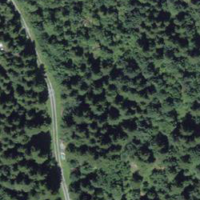
EUNIS habitat code: 45
Species observed at this site:
Saxifraga paniculata